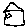
Label: house